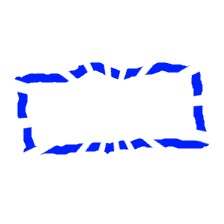
Shape: rectangle